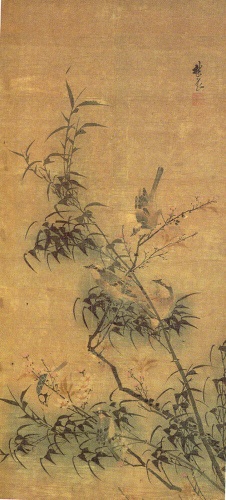
Title: 明　佚名　仿林良　喜上梅梢圖　軸|Birds Amidst Blossoming Plum and Bamboo
Artist: Lin Liang
Artist bio: Chinese, ca. 1416–1480
Object type: Hanging scroll
Classification: Paintings
Medium: Hanging scroll; ink and color on silk
Culture: China
Period: Ming dynasty (1368–1644)
Dimensions: 40 15/16 x 18 11/16 in. (104 x 47.4 cm)
Department: Asian Art
Credit line: Purchase, C. C. Wang Gift, 2002
Accession year: 2002
Repository: Metropolitan Museum of Art, New York, NY
Tags: Birds|Bamboo